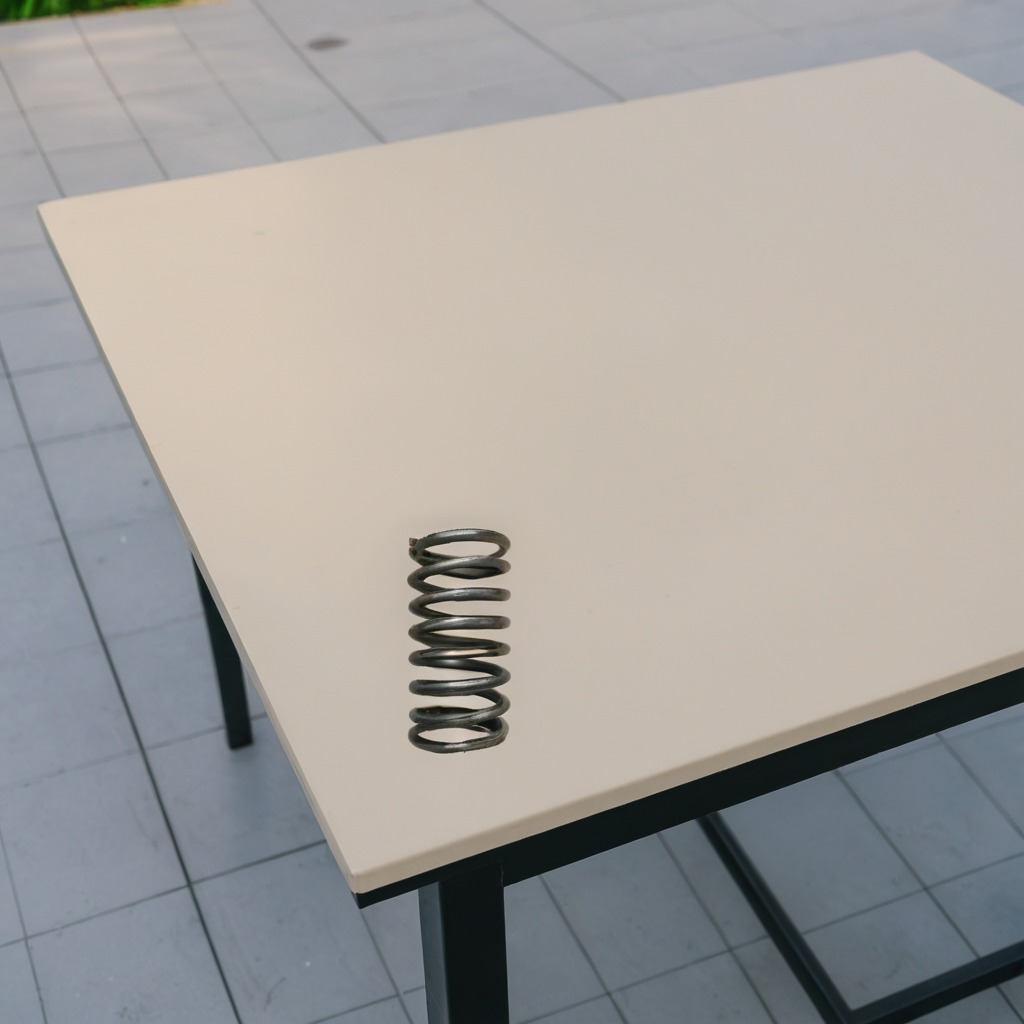
A coiled metal spring lies on the table.